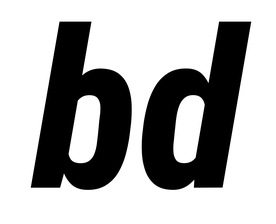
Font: Roboto-Italic_Condensed_ExtraBold_Italic